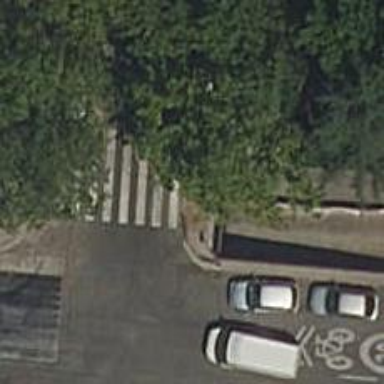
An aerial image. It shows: Parking entrance.